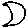
Label: moon